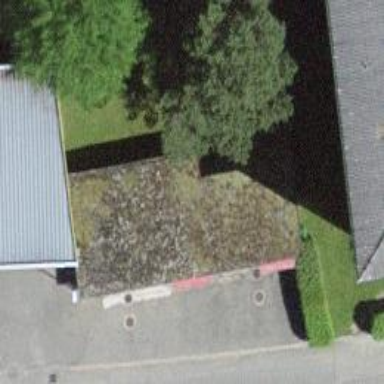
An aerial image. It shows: Garage building.